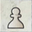
Piece: wP